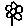
Label: flower